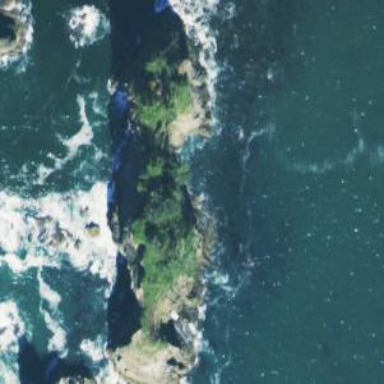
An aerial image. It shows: Islet along the coastline.